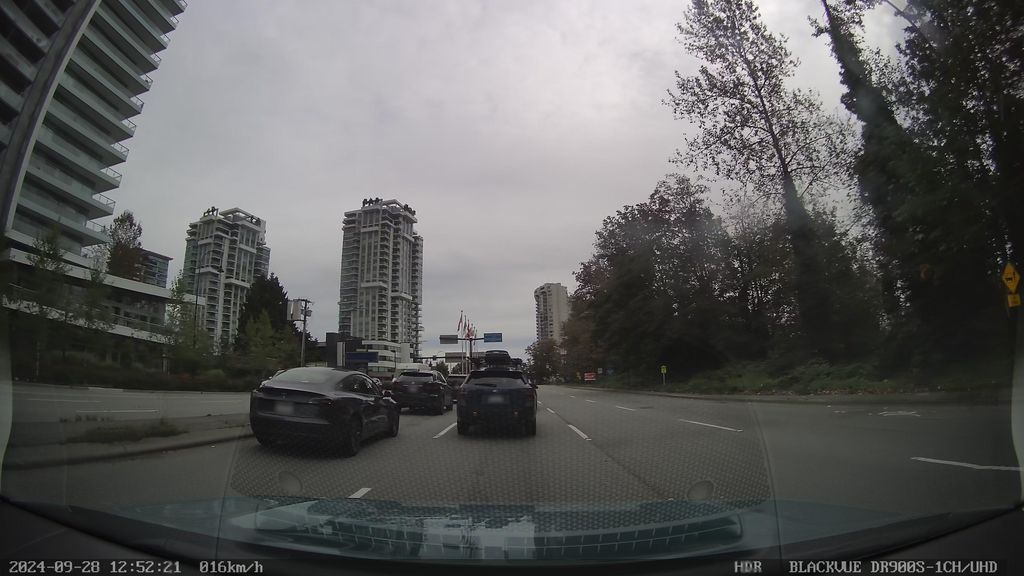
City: vancouver